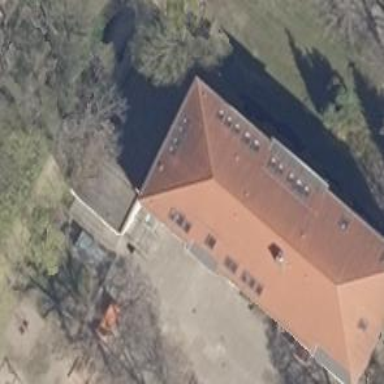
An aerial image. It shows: School building.